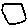
Label: square